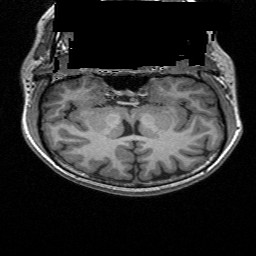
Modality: T1w
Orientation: sagittal